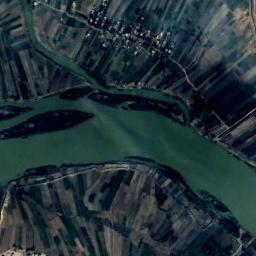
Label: river